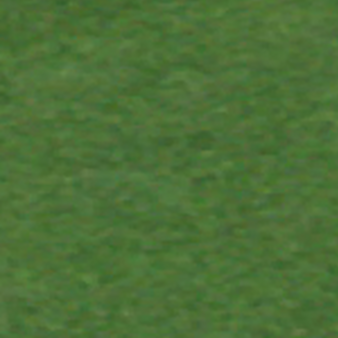
Label: other